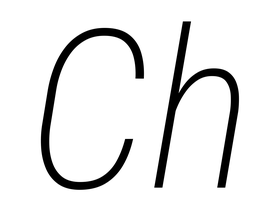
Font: Roboto-Italic_Condensed_ExtraLight_Italic